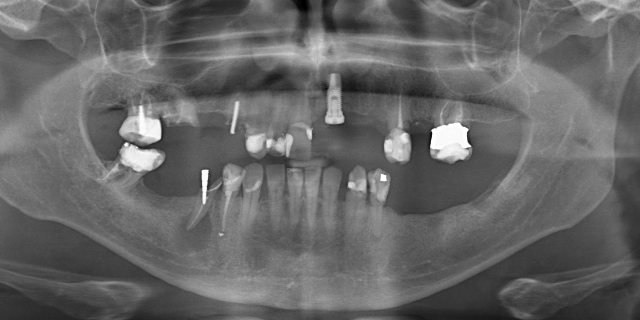
adult